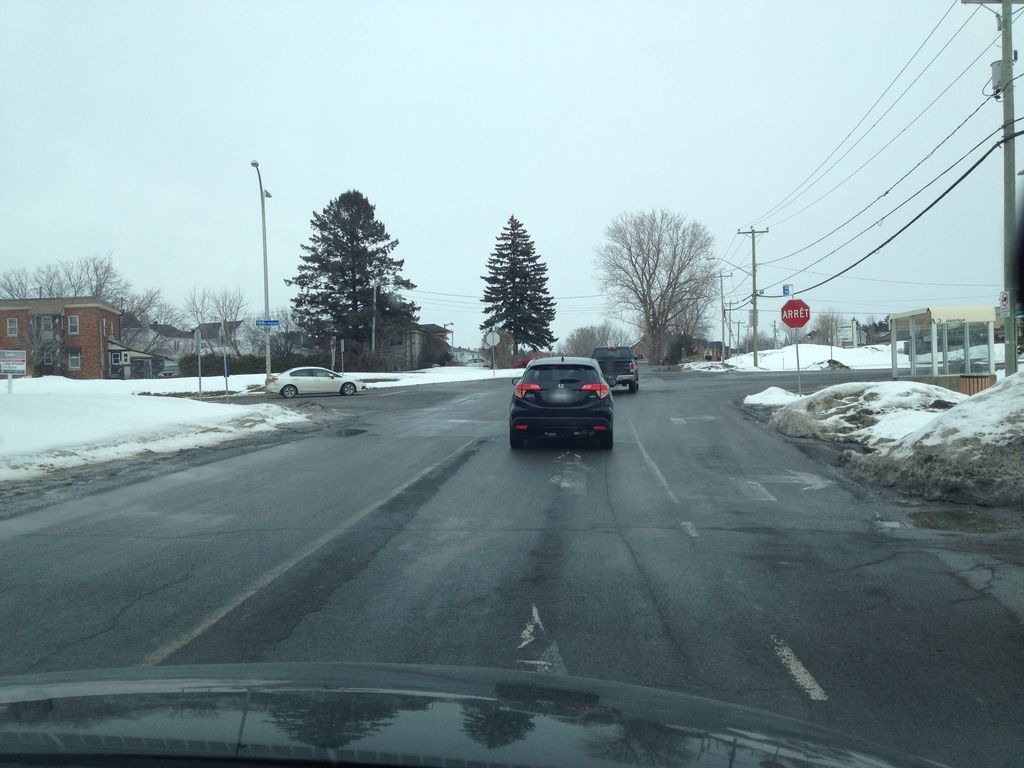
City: montreal